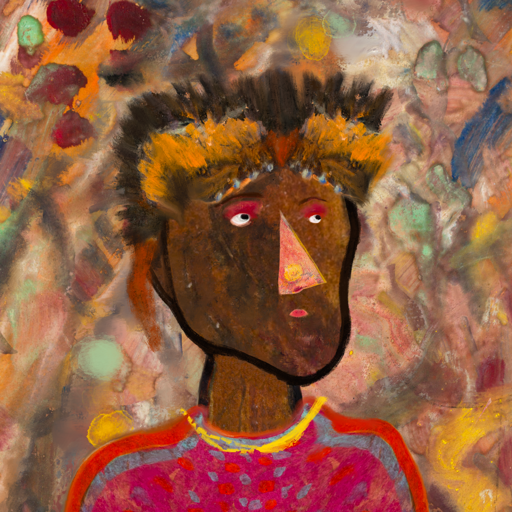
Background: Mother_And_Son_Mother, Head And Neck Side: Mosgoul, Face Side: Irani, Bust: Sisters, Hair Side: Blank, Head Accessory: Gypsy_Queen, Second Necklace: Blank, Necklace: Irani_1, Baby: Blank